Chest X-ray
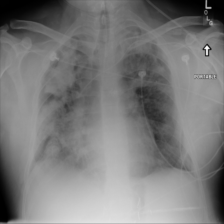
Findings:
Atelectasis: negative
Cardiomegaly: negative
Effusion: negative
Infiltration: negative
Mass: negative
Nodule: negative
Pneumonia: negative
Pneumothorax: negative
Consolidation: negative
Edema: negative
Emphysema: negative
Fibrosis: negative
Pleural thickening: negative
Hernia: negative